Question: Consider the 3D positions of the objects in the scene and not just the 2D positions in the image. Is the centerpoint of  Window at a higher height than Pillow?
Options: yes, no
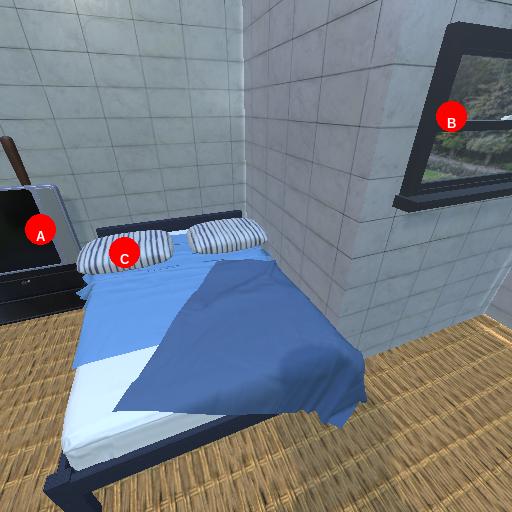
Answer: yes